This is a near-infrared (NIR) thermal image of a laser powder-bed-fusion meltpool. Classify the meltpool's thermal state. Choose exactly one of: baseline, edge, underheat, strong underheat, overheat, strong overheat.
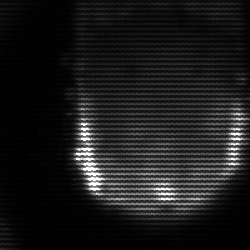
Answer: baseline